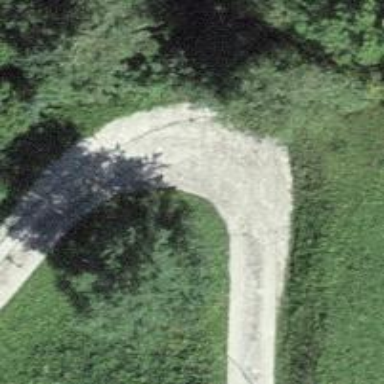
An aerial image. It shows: Track with grade 1 quality.